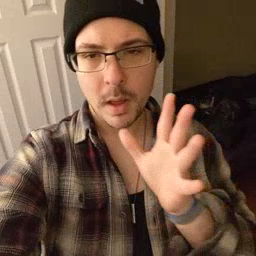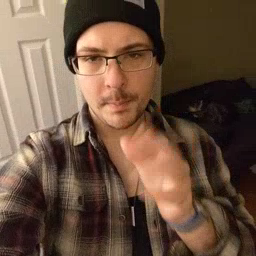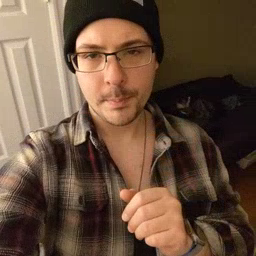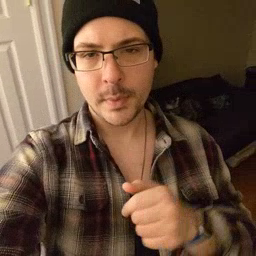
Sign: mom